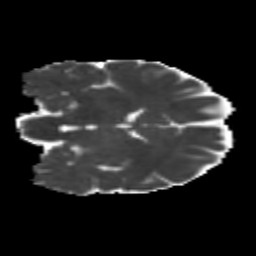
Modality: MD
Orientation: coronal
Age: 25
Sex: female
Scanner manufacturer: siemens
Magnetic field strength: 3 T
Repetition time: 1.8 s
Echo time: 0.07 s